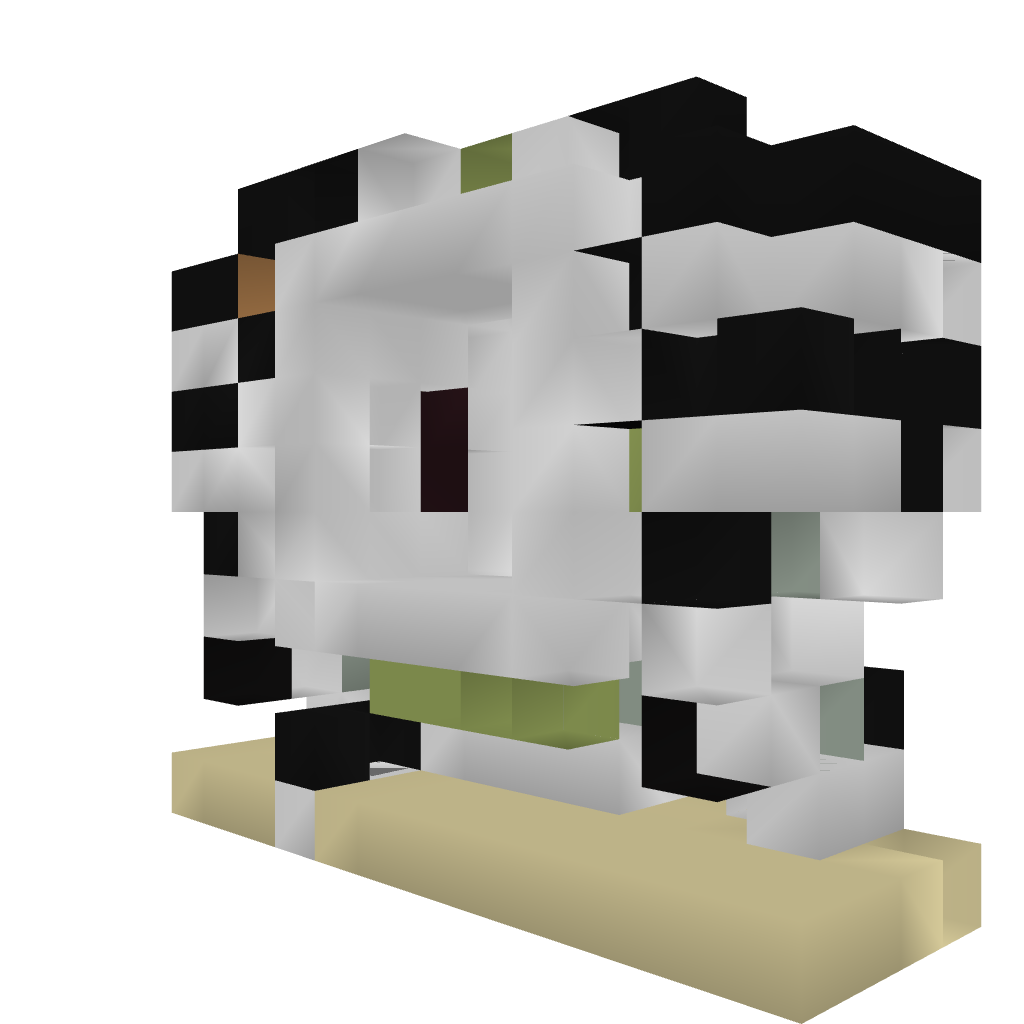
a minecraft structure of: FAST 4x4 Vault Door